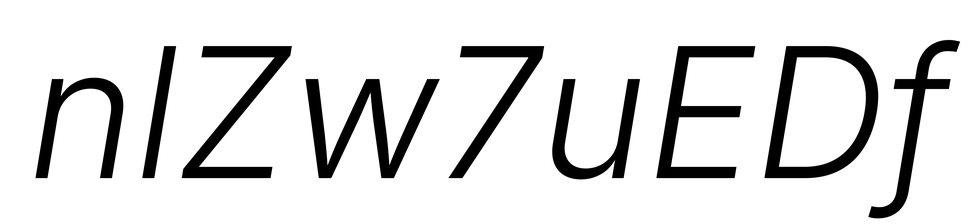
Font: Inter-Italic_Light_Italic